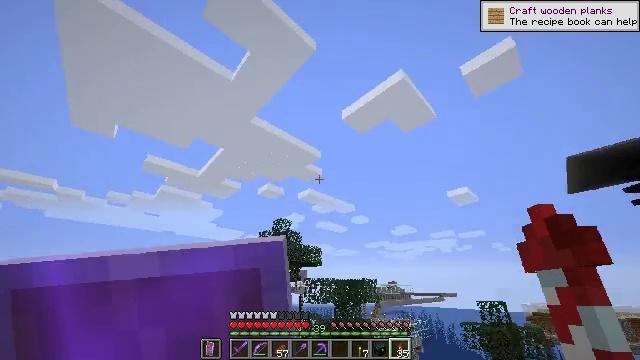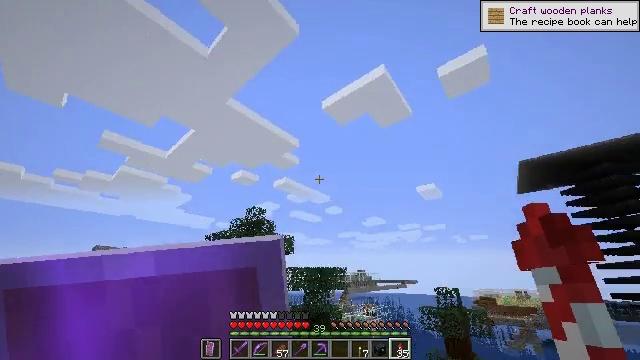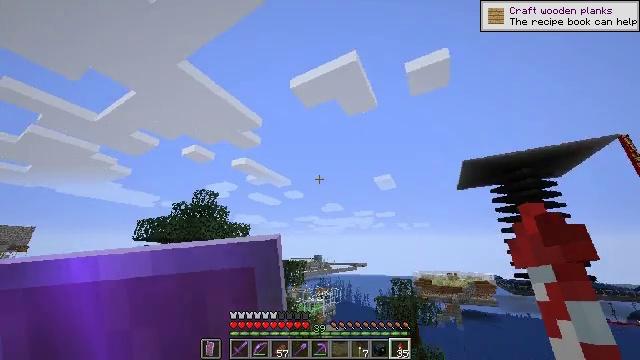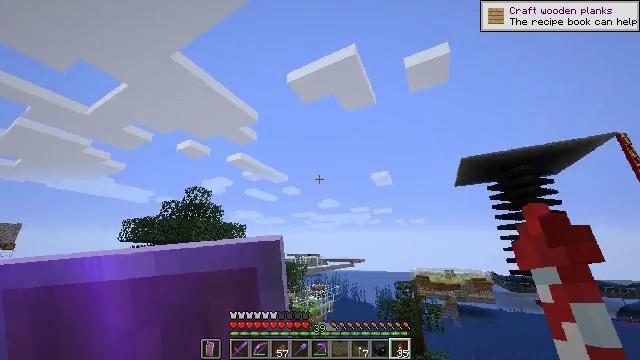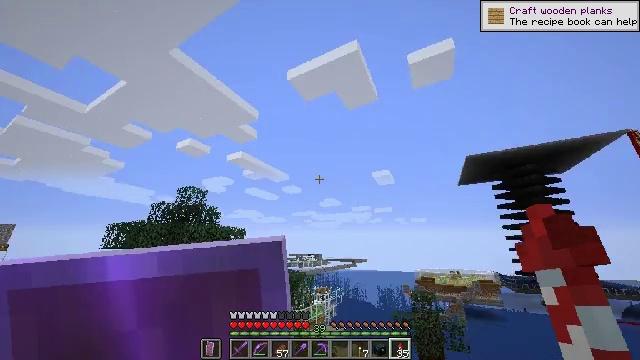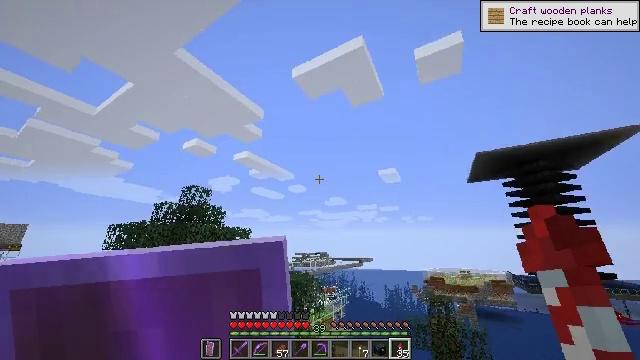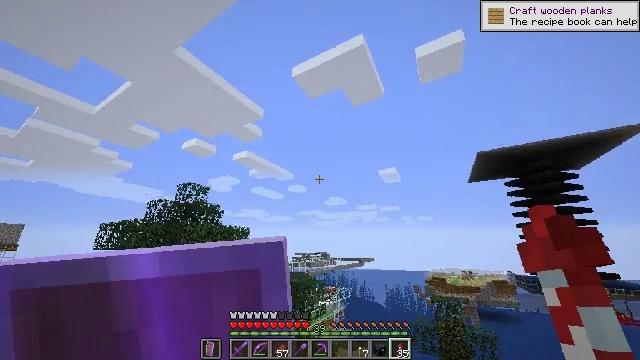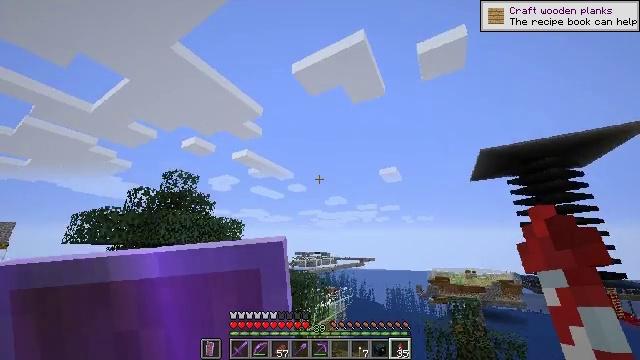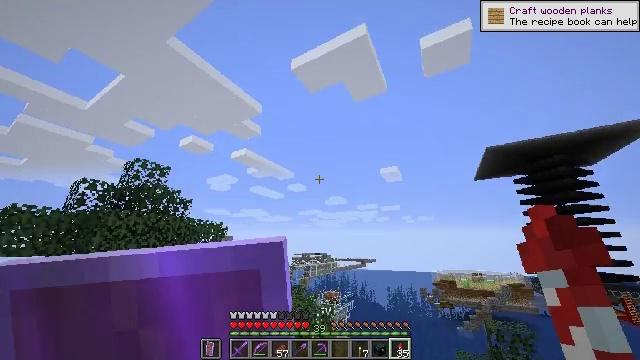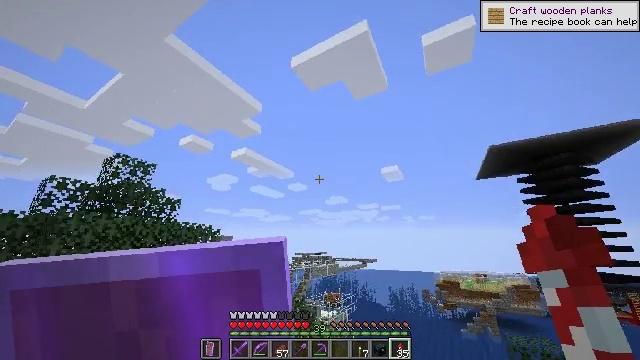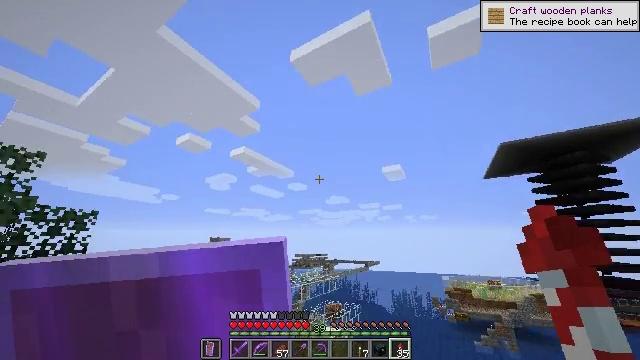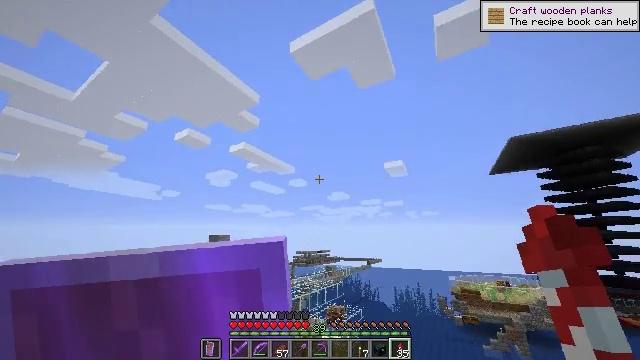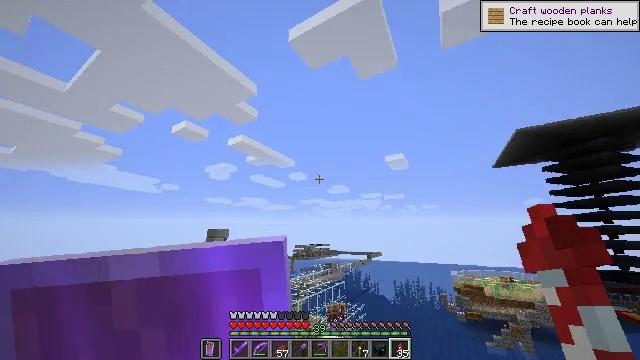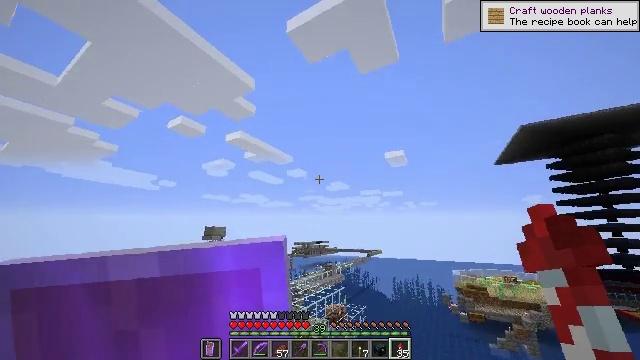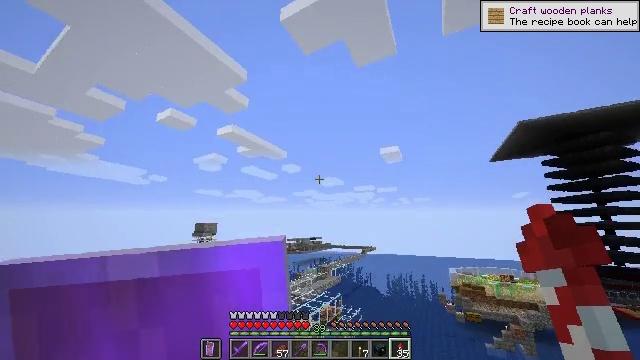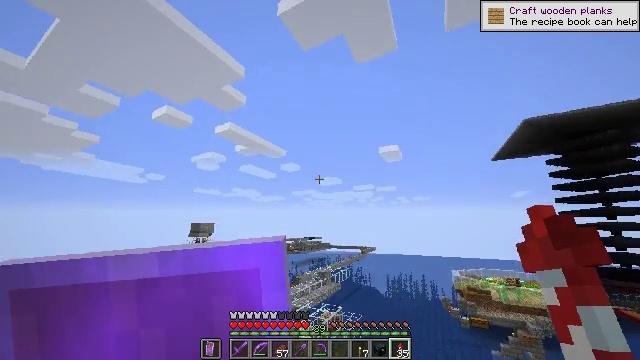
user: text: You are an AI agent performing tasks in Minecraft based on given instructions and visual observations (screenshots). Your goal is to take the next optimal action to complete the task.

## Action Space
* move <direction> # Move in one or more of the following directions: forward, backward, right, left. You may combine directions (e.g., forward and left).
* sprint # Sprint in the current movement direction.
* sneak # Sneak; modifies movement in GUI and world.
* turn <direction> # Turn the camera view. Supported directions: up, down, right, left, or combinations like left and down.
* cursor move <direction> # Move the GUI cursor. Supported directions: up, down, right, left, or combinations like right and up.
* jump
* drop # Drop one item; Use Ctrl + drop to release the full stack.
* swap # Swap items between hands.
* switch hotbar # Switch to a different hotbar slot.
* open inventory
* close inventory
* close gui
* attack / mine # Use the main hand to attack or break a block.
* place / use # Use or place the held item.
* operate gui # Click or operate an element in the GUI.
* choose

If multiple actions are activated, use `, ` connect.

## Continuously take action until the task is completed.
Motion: motion action
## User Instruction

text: Turn sand into glass in the furnace.
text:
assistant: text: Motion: move forward, sprint, turn right and down
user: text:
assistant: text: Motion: move forward, sprint, turn right and down
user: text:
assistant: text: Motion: move forward, sprint, turn down
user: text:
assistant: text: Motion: move forward, sprint
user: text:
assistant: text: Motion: move forward, sprint, turn left, jump
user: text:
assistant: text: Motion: move forward, sprint, jump
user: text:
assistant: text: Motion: move forward, sprint, jump
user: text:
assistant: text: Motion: move forward, sprint, jump
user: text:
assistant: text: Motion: move forward, sprint, jump
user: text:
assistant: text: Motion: move forward, sprint, jump
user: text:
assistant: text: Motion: move forward, sprint, turn down, jump
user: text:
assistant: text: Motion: move forward, sprint, turn down, jump
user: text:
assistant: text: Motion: move forward, sprint, jump
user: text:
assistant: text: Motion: move forward, sprint, turn right and down, jump
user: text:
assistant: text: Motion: move forward, sprint, jump
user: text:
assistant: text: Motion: move forward, sprint, jump
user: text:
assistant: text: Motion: move forward, sprint, jump
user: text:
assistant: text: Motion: move forward, sprint, turn down, jump
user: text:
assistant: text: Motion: move forward, sprint, turn down, jump
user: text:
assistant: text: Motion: move forward, sprint, turn down, jump
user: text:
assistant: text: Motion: move forward, sprint, turn right and down
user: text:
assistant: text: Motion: move forward, sprint, turn right
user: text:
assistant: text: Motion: move forward, sprint, turn right, jump
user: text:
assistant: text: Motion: move forward, sprint, jump
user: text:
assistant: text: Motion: move forward, sprint, turn left, jump
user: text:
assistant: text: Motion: move forward, sprint, turn left, jump
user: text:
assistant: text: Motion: move forward, sprint, turn left, jump
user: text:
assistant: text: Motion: move forward, sprint, turn left and up, jump
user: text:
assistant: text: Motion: move forward, sprint, turn left, jump
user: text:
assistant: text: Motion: move forward, sprint, turn left, jump